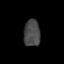
Tissue: prostate
Cell type: T cells
Senescence score: 0.2807
Nuclear area (px): 437
Mean DAPI intensity: 71.831